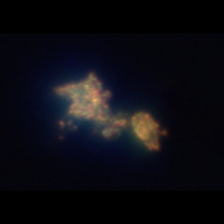
Taxon: Unknown_detritus
Group: Unknown